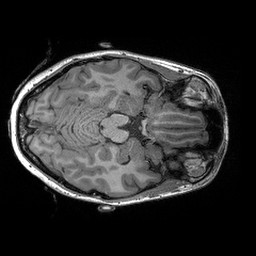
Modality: T1w
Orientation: axial
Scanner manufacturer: siemens
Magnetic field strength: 3 T
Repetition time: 2.3 s
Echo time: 0.00298 s